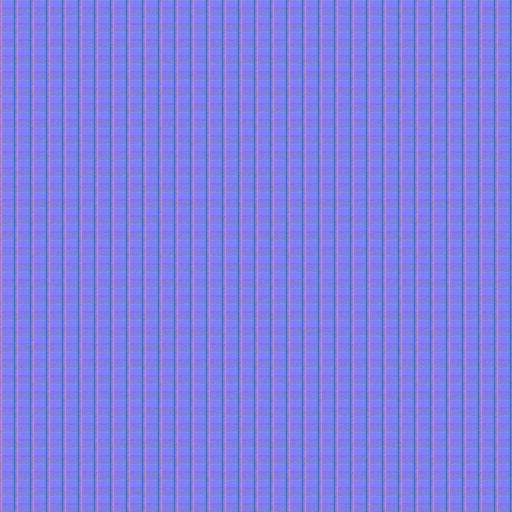
facade night skyscraper wall window windows